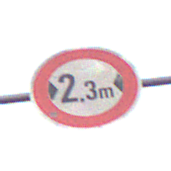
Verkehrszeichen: TatsaechlicheBreite2Komma3
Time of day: SunriseSunset
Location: Outdoor (Nature)
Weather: PartlyCloudy
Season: NotSpecified
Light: Natural